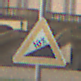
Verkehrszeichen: Steigung10
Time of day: MorningAfternoon
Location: Outdoor (Suburban)
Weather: Overcast
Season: NotSpecified
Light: Natural